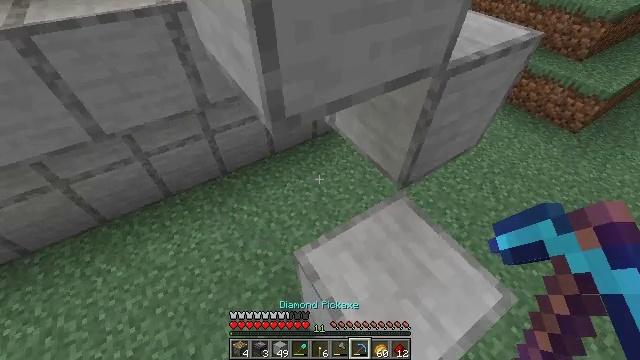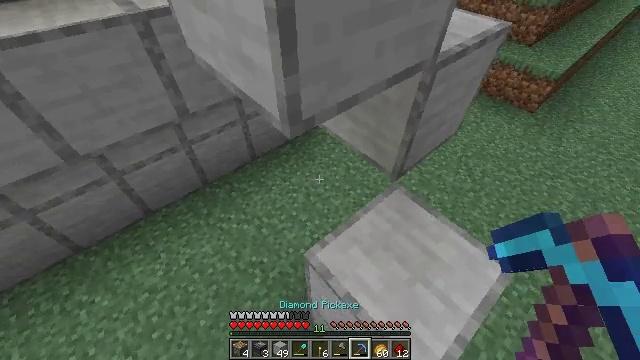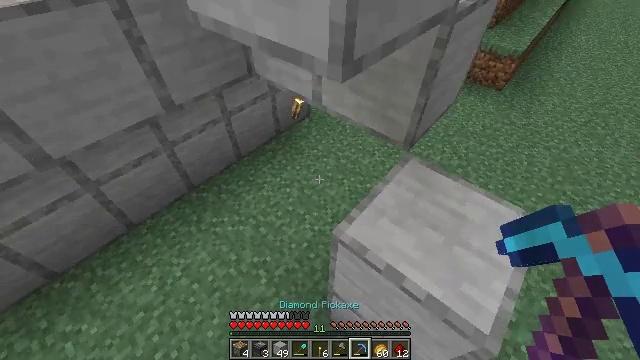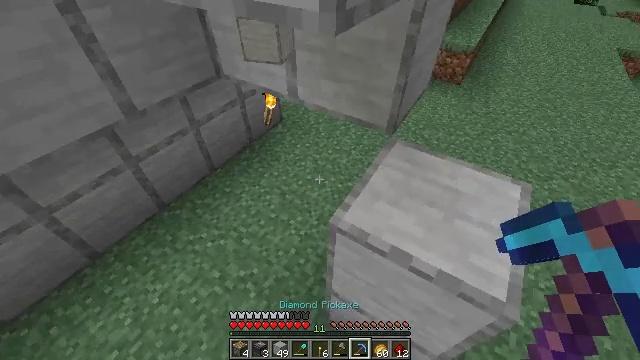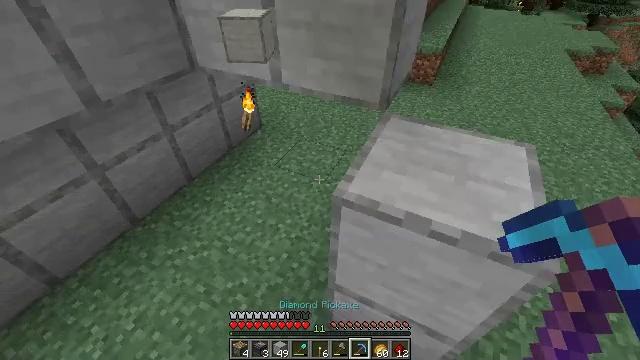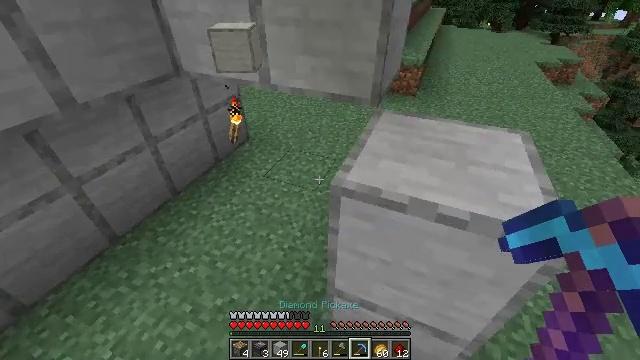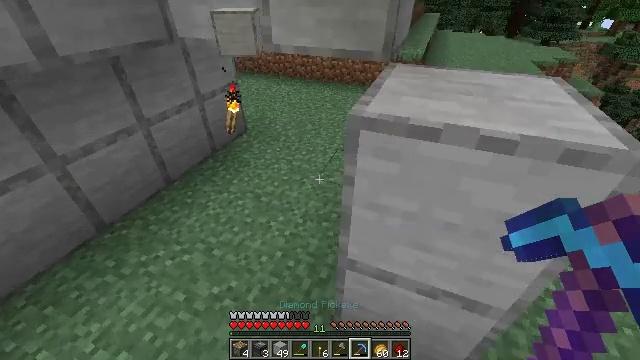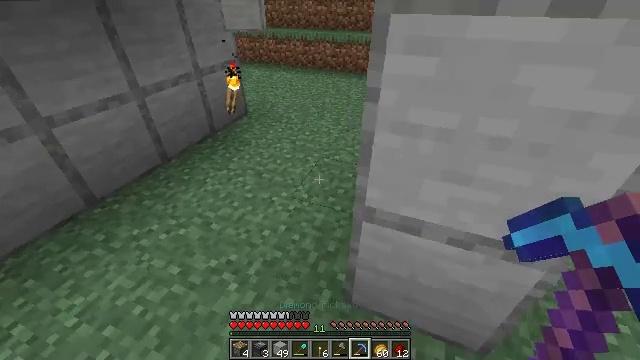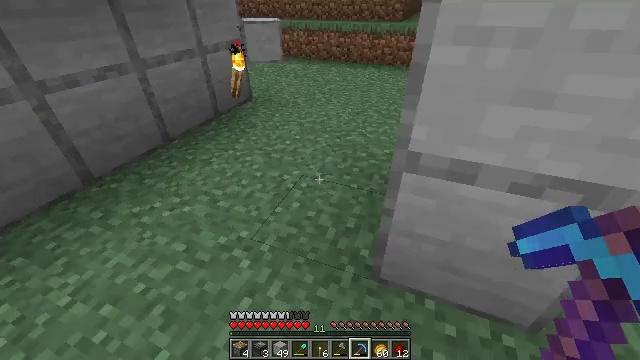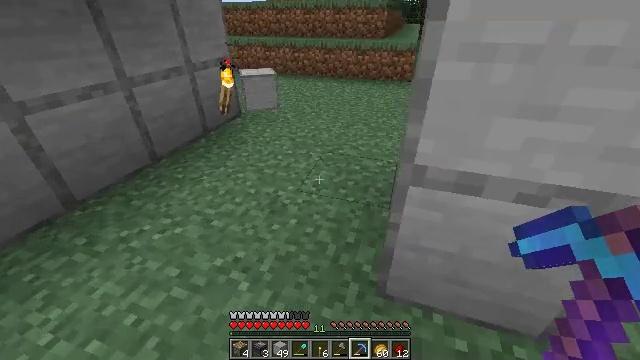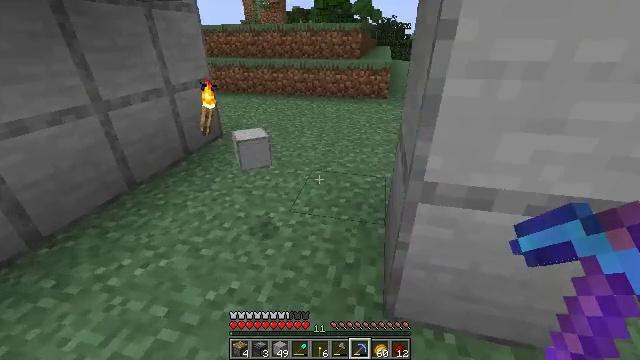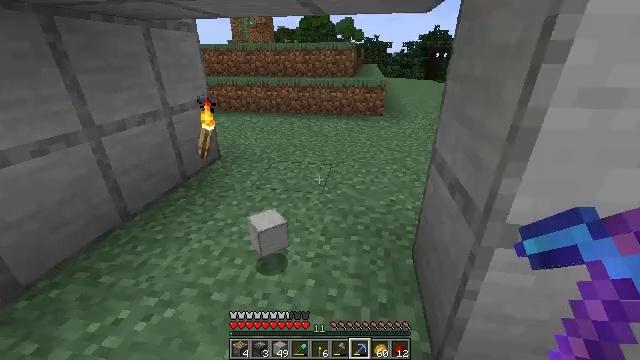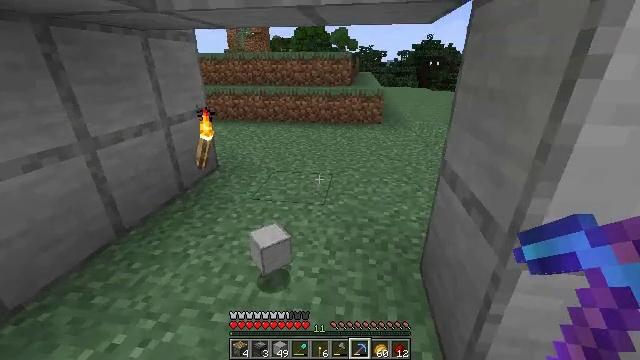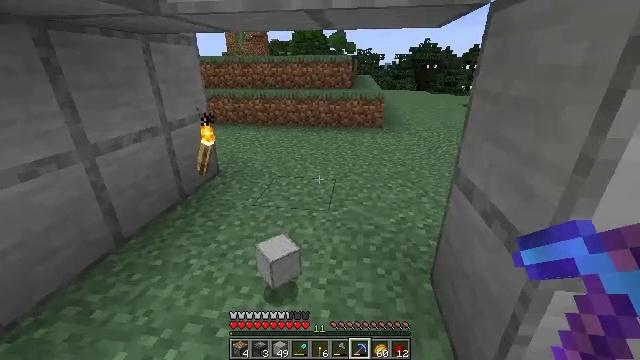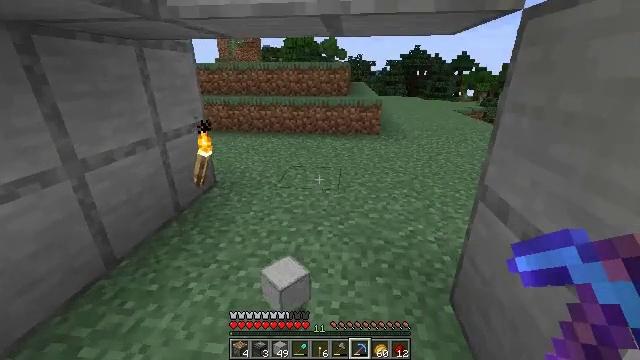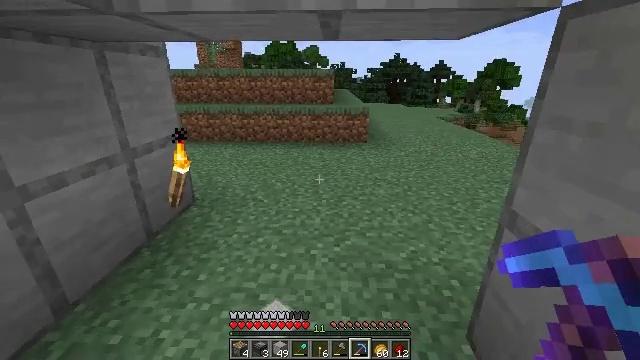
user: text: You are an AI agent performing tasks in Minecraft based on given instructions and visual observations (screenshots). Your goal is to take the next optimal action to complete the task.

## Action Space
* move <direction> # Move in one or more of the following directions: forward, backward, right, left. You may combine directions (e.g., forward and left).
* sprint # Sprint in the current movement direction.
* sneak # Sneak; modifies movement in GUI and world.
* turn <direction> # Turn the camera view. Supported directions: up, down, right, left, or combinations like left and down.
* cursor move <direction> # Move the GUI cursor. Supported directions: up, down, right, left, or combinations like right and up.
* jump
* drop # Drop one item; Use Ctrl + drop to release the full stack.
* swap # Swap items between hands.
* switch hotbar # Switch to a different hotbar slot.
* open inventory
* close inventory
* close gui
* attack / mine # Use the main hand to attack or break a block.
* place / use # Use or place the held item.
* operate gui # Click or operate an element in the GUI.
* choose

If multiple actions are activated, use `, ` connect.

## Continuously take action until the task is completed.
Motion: motion action
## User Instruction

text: Break the smooth stone to collect it.
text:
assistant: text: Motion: move left, turn right
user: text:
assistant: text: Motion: move left, turn right
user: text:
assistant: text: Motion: turn right and up
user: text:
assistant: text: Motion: turn right and up
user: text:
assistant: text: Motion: turn right and up
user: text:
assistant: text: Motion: turn up
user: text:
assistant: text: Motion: no_op
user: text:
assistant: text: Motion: move forward and move left
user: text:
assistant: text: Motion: move forward and move left, turn right and up
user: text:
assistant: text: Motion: move forward and move left, turn right and up
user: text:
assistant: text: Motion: move forward and move left, turn right and up
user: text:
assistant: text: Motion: move forward and move left, turn right and up
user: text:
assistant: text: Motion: move forward and move left
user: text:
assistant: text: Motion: move forward, turn right and up
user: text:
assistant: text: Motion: move forward, turn right and up
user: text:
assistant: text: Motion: move forward, turn right and up
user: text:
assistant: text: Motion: move forward, turn right
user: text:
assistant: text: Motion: turn right and down
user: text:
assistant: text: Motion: turn right and down
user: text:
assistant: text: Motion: turn right and down
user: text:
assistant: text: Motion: turn right
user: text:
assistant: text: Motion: turn right
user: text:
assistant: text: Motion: turn right
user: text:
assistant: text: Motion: move right, turn right
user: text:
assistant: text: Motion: move right, turn right
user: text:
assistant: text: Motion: move right
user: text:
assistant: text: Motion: move right
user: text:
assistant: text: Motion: move right, turn left
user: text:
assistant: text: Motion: move right, turn left
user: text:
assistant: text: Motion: move right, turn left